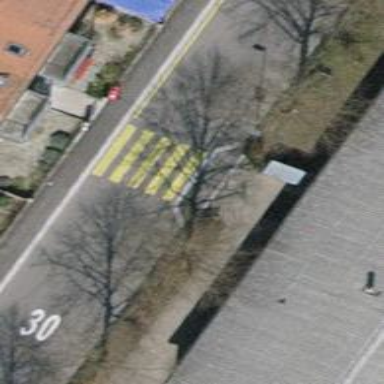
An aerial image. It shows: Marked road crossing.